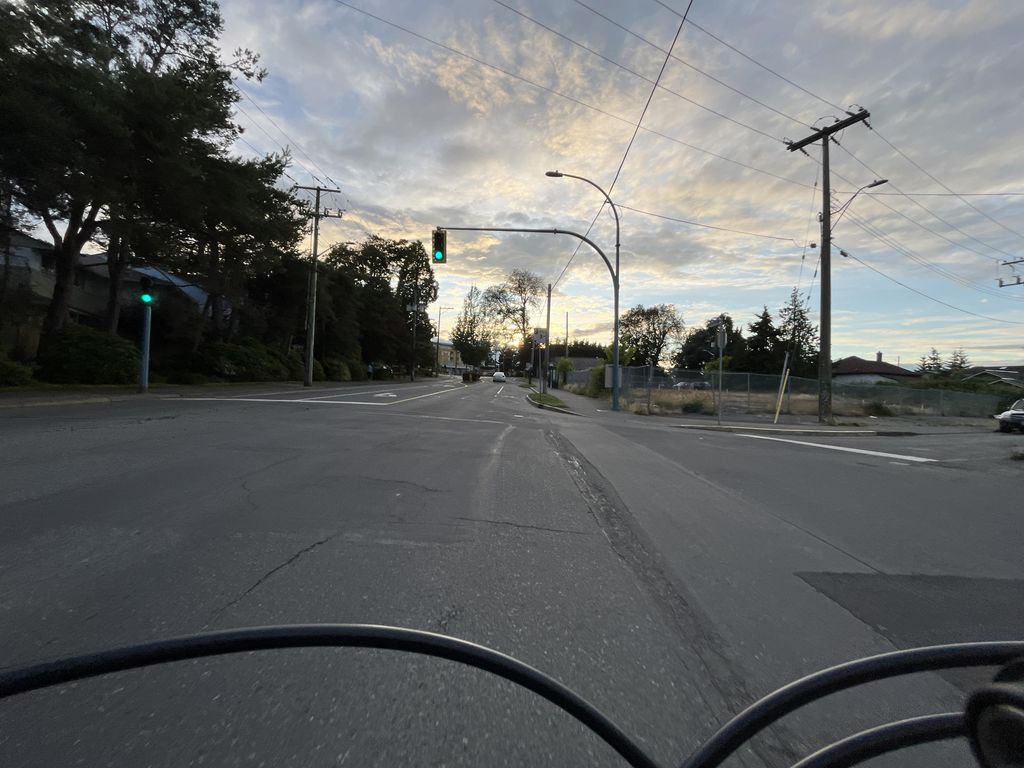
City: victoria